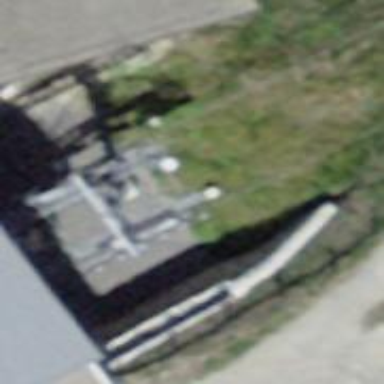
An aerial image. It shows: Pylon for aerialway.